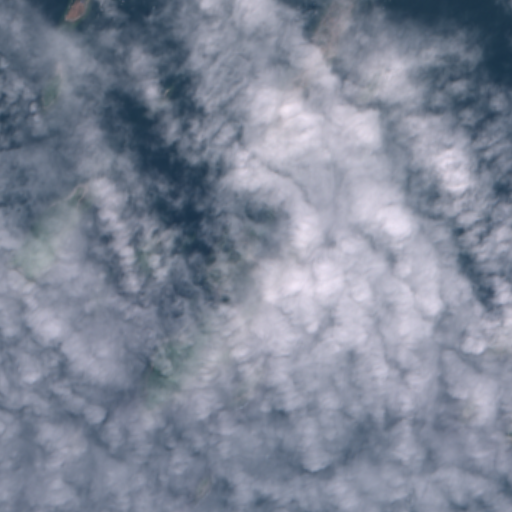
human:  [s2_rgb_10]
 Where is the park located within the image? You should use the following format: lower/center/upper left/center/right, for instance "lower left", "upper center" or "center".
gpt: The park is located in the upper center of the image.
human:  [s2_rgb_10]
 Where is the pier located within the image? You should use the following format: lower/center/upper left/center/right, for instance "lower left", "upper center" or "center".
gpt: The pier is located in the center of the image.
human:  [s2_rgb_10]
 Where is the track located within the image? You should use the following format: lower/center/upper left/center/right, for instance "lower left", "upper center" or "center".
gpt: There is no track in the image.